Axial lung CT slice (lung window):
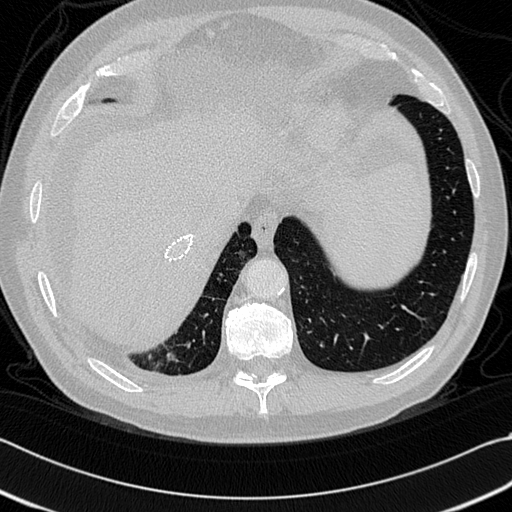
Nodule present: no